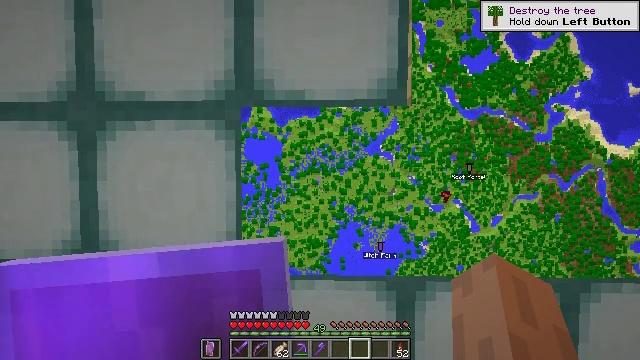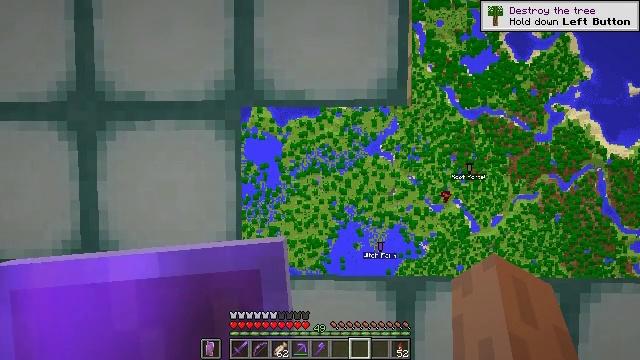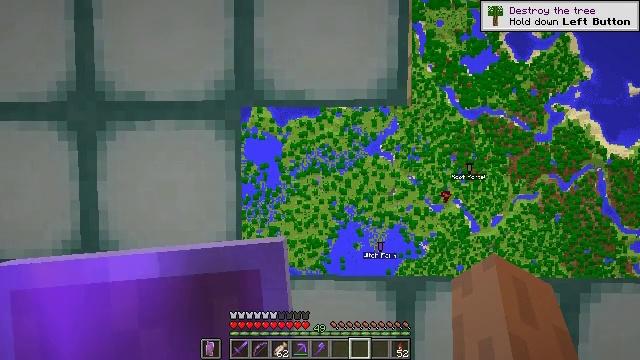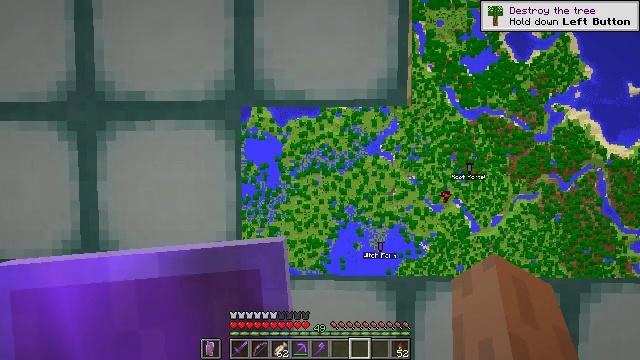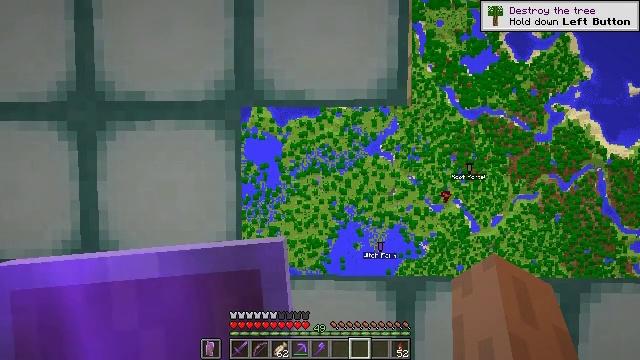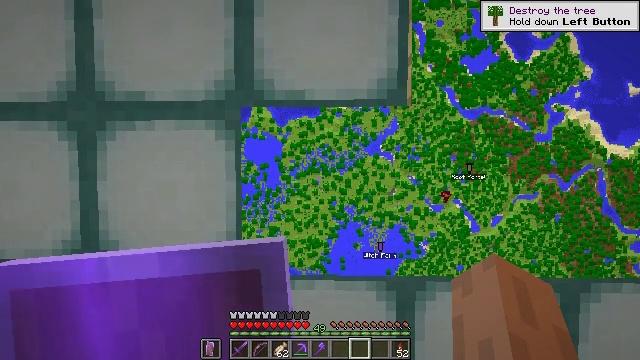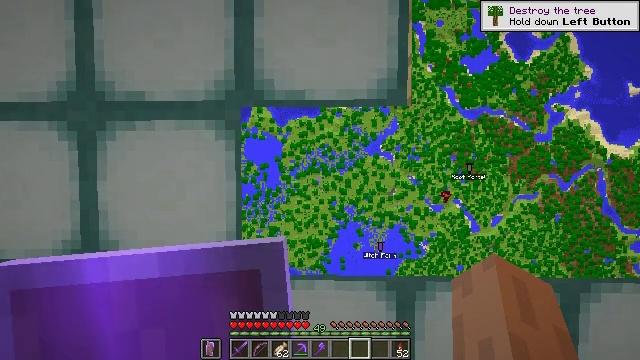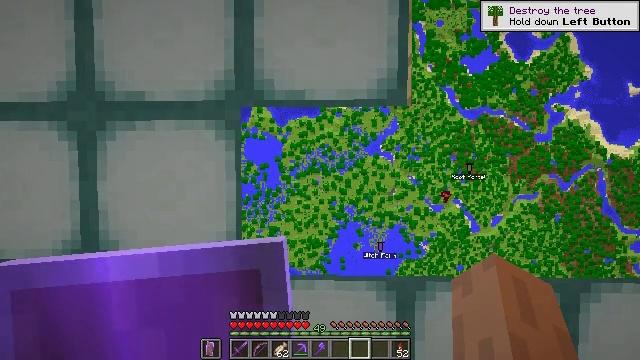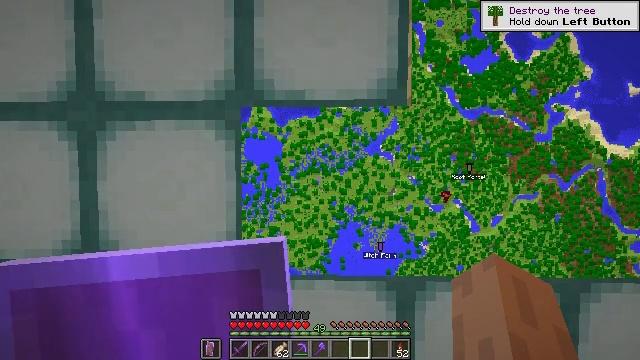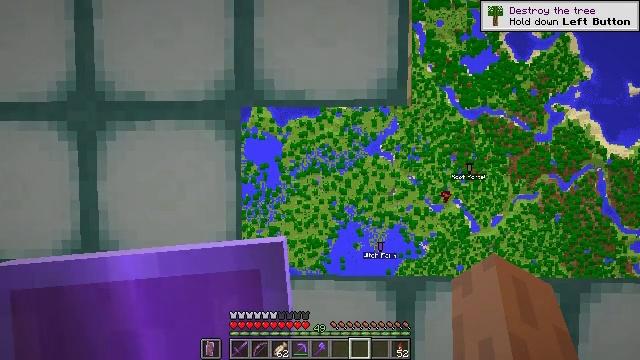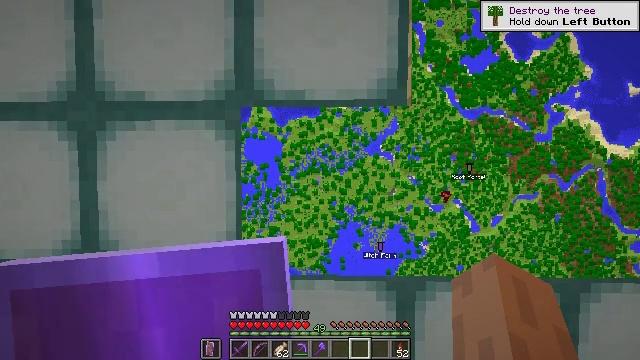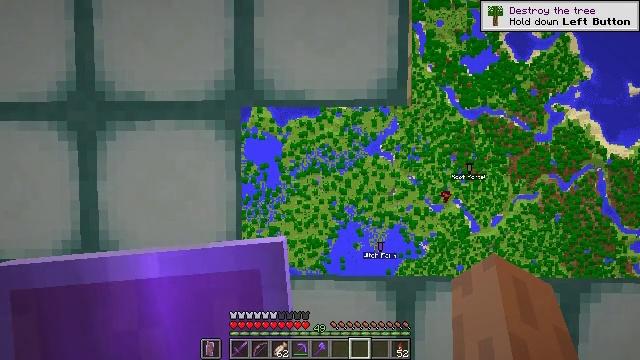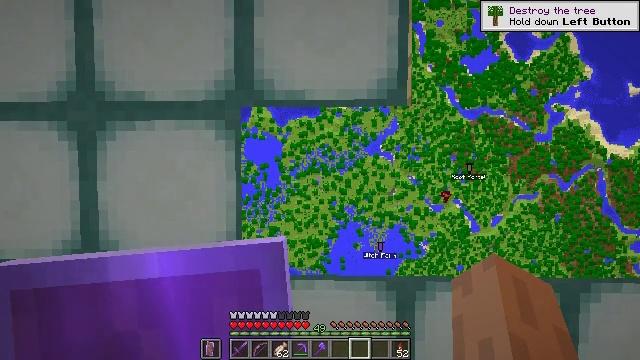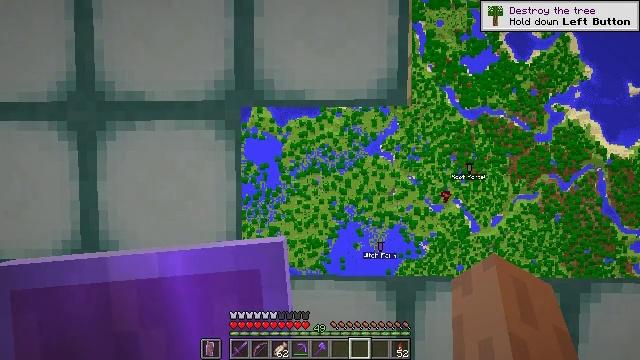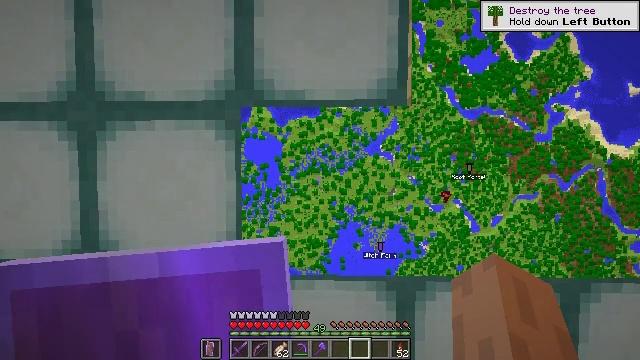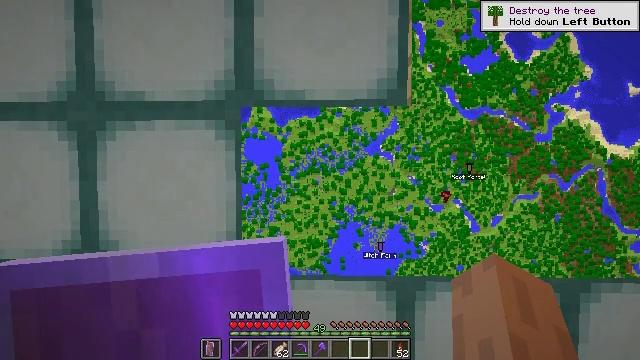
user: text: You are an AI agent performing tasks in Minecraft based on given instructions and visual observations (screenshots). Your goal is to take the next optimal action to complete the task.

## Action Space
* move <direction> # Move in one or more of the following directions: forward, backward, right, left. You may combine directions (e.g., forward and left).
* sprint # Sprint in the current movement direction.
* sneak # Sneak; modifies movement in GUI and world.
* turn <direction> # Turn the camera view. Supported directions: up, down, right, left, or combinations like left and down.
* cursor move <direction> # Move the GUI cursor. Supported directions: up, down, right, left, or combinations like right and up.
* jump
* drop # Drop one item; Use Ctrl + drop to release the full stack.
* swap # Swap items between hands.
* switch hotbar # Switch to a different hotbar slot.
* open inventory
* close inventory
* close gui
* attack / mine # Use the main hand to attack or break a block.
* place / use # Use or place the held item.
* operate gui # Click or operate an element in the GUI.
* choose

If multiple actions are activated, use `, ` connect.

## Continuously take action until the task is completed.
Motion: motion action
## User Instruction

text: Mine the sticky piston.
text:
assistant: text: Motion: no_op
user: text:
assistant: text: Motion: no_op
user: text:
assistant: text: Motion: no_op
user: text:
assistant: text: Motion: no_op
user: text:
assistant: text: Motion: no_op
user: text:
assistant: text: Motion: no_op
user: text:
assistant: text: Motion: no_op
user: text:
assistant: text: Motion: no_op
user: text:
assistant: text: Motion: no_op
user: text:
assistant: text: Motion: no_op
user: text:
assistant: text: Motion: no_op
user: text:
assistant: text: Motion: no_op
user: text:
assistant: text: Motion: no_op
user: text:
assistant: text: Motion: no_op
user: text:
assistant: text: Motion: no_op
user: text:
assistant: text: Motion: no_op
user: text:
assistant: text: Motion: no_op
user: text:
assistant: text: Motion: no_op
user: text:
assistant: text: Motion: no_op
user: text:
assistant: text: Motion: no_op
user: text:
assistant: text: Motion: no_op
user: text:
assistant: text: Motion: no_op
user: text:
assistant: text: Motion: no_op
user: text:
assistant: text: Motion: no_op
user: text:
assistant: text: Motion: no_op
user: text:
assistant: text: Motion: no_op
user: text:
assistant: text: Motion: no_op
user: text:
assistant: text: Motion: no_op
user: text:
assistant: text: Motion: no_op
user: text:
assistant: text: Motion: no_op